Interaction volume radius: 5 \u00c5
Interaction volume height: 10 \u00c5
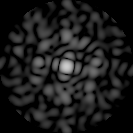
Disorder parameter: 0.8191